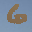
Label: 6